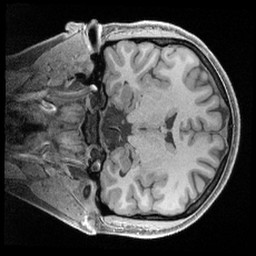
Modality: T1w
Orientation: coronal
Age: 21
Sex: female
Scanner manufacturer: siemens
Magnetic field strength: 3 T
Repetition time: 2.4 s
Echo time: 0.00241 s